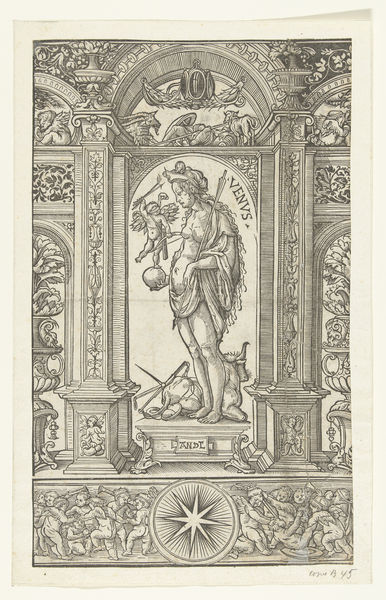
Titel: Venus met sterrenbeeld Weegschaal en Stier in architecturale omlijsting
Künstler: Hans (der Ältere) Burgkmair
Standort: Amsterdam
Institution: Rijksmuseum
Schlagwörter: frau, grau, säulen, weiss, engel, floral, stern, stich, venus, nus